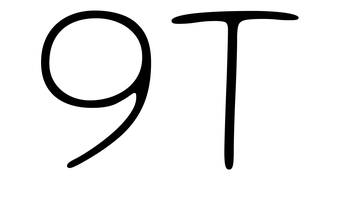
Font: Gluten_Thin